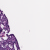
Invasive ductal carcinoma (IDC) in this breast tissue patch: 0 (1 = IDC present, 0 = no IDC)